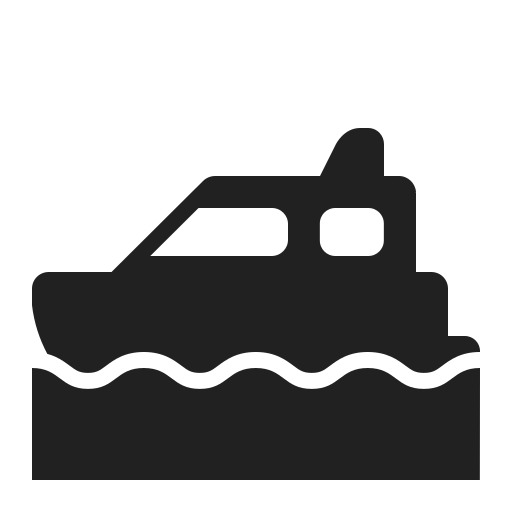
motor boat high contrast